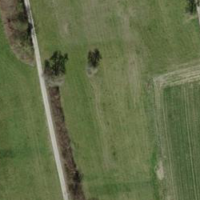
EUNIS habitat code: 52
Species observed at this site:
Ajuga reptans